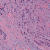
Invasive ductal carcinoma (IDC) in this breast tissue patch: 1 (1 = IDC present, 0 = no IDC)